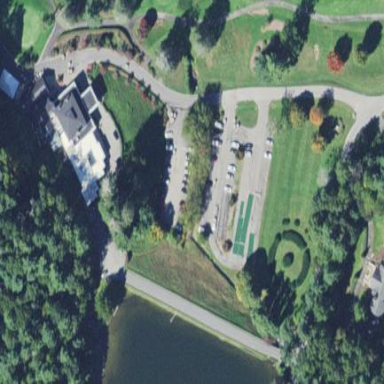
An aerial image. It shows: Path designed for golf carts.